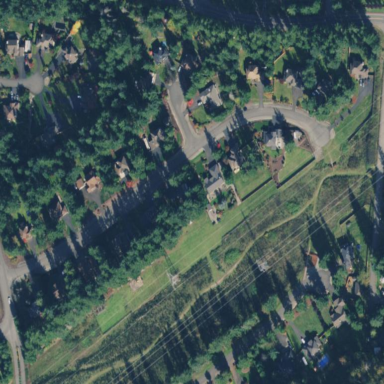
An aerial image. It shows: Residential area within neighborhood.